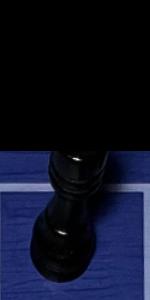
Label: Rook_Black